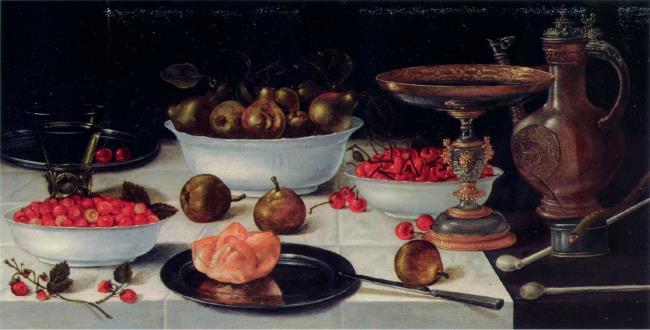
Title: Fruit still life with vessels and smoking utensils
Artist: Gillis Gillisz. de Bergh Bron: Fred G. Meijer (1994)
Earliest date: 1600
Latest date: 1640
Genre: painting
Iconography: Still Life
Keywords: still life, fruit piece, table carpet, strawberry, pear, cherry, plate (general, dish), bread, tazza, ewer (vessel), pipe, tobacco box, drinking glass, escutcheon (coat of arms), pewter (metalwork)